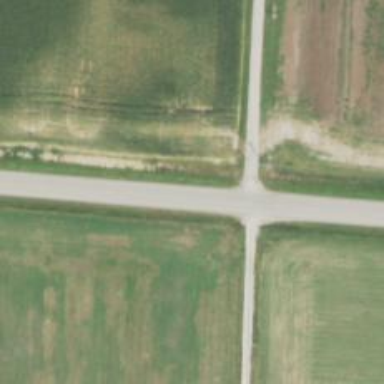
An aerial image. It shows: Secondary road.